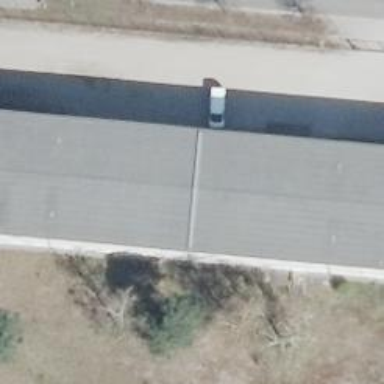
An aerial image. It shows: Commercial building with gabled roof.